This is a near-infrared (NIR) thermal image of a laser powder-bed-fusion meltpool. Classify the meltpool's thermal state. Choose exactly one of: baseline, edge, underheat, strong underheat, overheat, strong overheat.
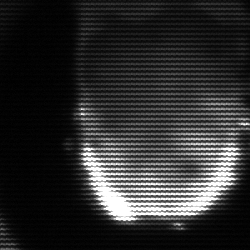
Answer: baseline